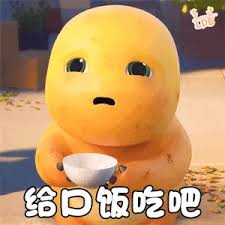
Label: nailong